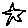
Label: star